Question: So I have an express app that is serving up a static angular 5 app with service workers to the Google Cloud, and for some reason the first time I load up the app on anything other than the index route "/", the page displays "Not Found".
So my route "/login/signin" won't load, or anything else, until I first go to the "/" route, then everything loads correctly. This only happens once on whichever browser I'm using, then it works fine after that.
I added wildcard routes to my express side, since I thought that might be the problem, but still doesn't work. My only other guess would be something to do with the service worker and its caching.
Or it could have something to do with security settings in the google cloud app settings, I'm not really sure.

Here's my express app.ts file, it's pretty basic.
app.ts
'''
import debug = require('debug');
import express = require('express');
import path = require('path');
import api from './routes/api';
const bodyParser = require('body-parser');
const app = express();
const cors = require('cors');
app.use(cors());
app.options('*', cors());
app.use(bodyParser.urlencoded({ extended: true }));
// view engine setup
app.set('views', path.join(__dirname, 'views'));
app.set('view engine', 'pug');
app.use(express.static(path.join(__dirname, 'public')));
app.use('/api', api);
// Send all other requests to the Angular app
app.get('*', (req, res) => {
res.render('/public/index.html');
});
// catch 404 and forward to error handler
app.use(function (req, res, next) {
var err = new Error('Not Found');
err['status'] = 404;
next(err);
});
// error handlers
// development error handler
// will print stacktrace
if (app.get('env') === 'development') {
app.use((err: any, req, res, next) => {
res.status(err['status'] || 500);
res.render('error', {
message: err.message,
error: err
});
});
}
// production error handler
// no stacktraces leaked to user
app.use((err: any, req, res, next) => {
res.status(err.status || 500);
res.render('error', {
message: err.message,
error: {}
});
});
app.set('port', process.env.port || 8080);
var server = app.listen(app.get('port'), function () {
debug('Express server listening on port ' + server.address().port);
});
'''
The only other thing I think that would be useful might be my routing module in Angular
app.routing.module.ts
'''
import {NgModule} from '@angular/core';
import {RouterModule, Routes} from '@angular/router';
import {AdminModule} from '../../pages/main/admin/admin.module';
import {HomeComponent, HomeModule} from '../../pages/main/home/home.module';
import {LoginComponent, LoginModule, SigninComponent, SignupComponent} from '../../pages/login';
import {MainComponent} from '../../core/main';
import {NotFoundComponent} from '../../core/not-found';
import {AuthGuardService as AuthGuard} from '../services/guards/auth.guard.service';
import {RoleGuardService as RoleGuard} from '../services/guards/role.guard.service';
import {LoginGuardService as LoginGuard} from '../services/guards/login.guard.service';
import {ProfileComponent} from '../../pages/main/profile/profile.component';
import {GuardsModule} from '../../core/services/guards';
export const admin = 'app/pages/main/admin/admin.module#AdminModule';
export const routes: Routes = [
{ path: '', redirectTo: 'main', pathMatch: 'full'},
{ path: 'login', component: LoginComponent, canActivate: [LoginGuard], data: { state: 'login' },
children: [
{ path: 'signin', component: SigninComponent, data: { state: 'signin' }},
{ path: 'signup', component: SignupComponent, data: { state: 'signup' }},
]},
{ path: 'main', component: MainComponent, canActivate: [AuthGuard], data: { state: 'main' },
children: [
{ path: 'home', component: HomeComponent, data: { state: 'home' }},
{ path: 'profile', component: ProfileComponent, data: { state: 'profile' }},
{
path: 'admin', loadChildren: admin, canActivate: [RoleGuard],
data: {
expectedRole: 'ADMIN_USER',
state: 'admin'
}
},
{path: '', redirectTo: 'home', pathMatch: 'full'}
]},
{ path: '**', component: NotFoundComponent }
];
@NgModule({
imports: [
HomeModule,
LoginModule,
AdminModule,
GuardsModule,
RouterModule.forRoot(routes)],
exports: [RouterModule]
})
export class AppRoutingModule {}
'''
Edit 1
So I figured out it was the service worker, but I still don't know what's causing it
ngsw-config.json
'''
{
"index": "/index.html",
"assetGroups": [{
"name": "app",
"installMode": "prefetch",
"resources": {
"files": [
"/favicon.ico",
"/index.html"
],
"versionedFiles": [
"/*.bundle.css",
"/*.bundle.js",
"/*.chunk.js"
]
}
}, {
"name": "assets",
"installMode": "lazy",
"updateMode": "prefetch",
"resources": {
"files": [
"/assets/**"
]
}
}]
}
'''
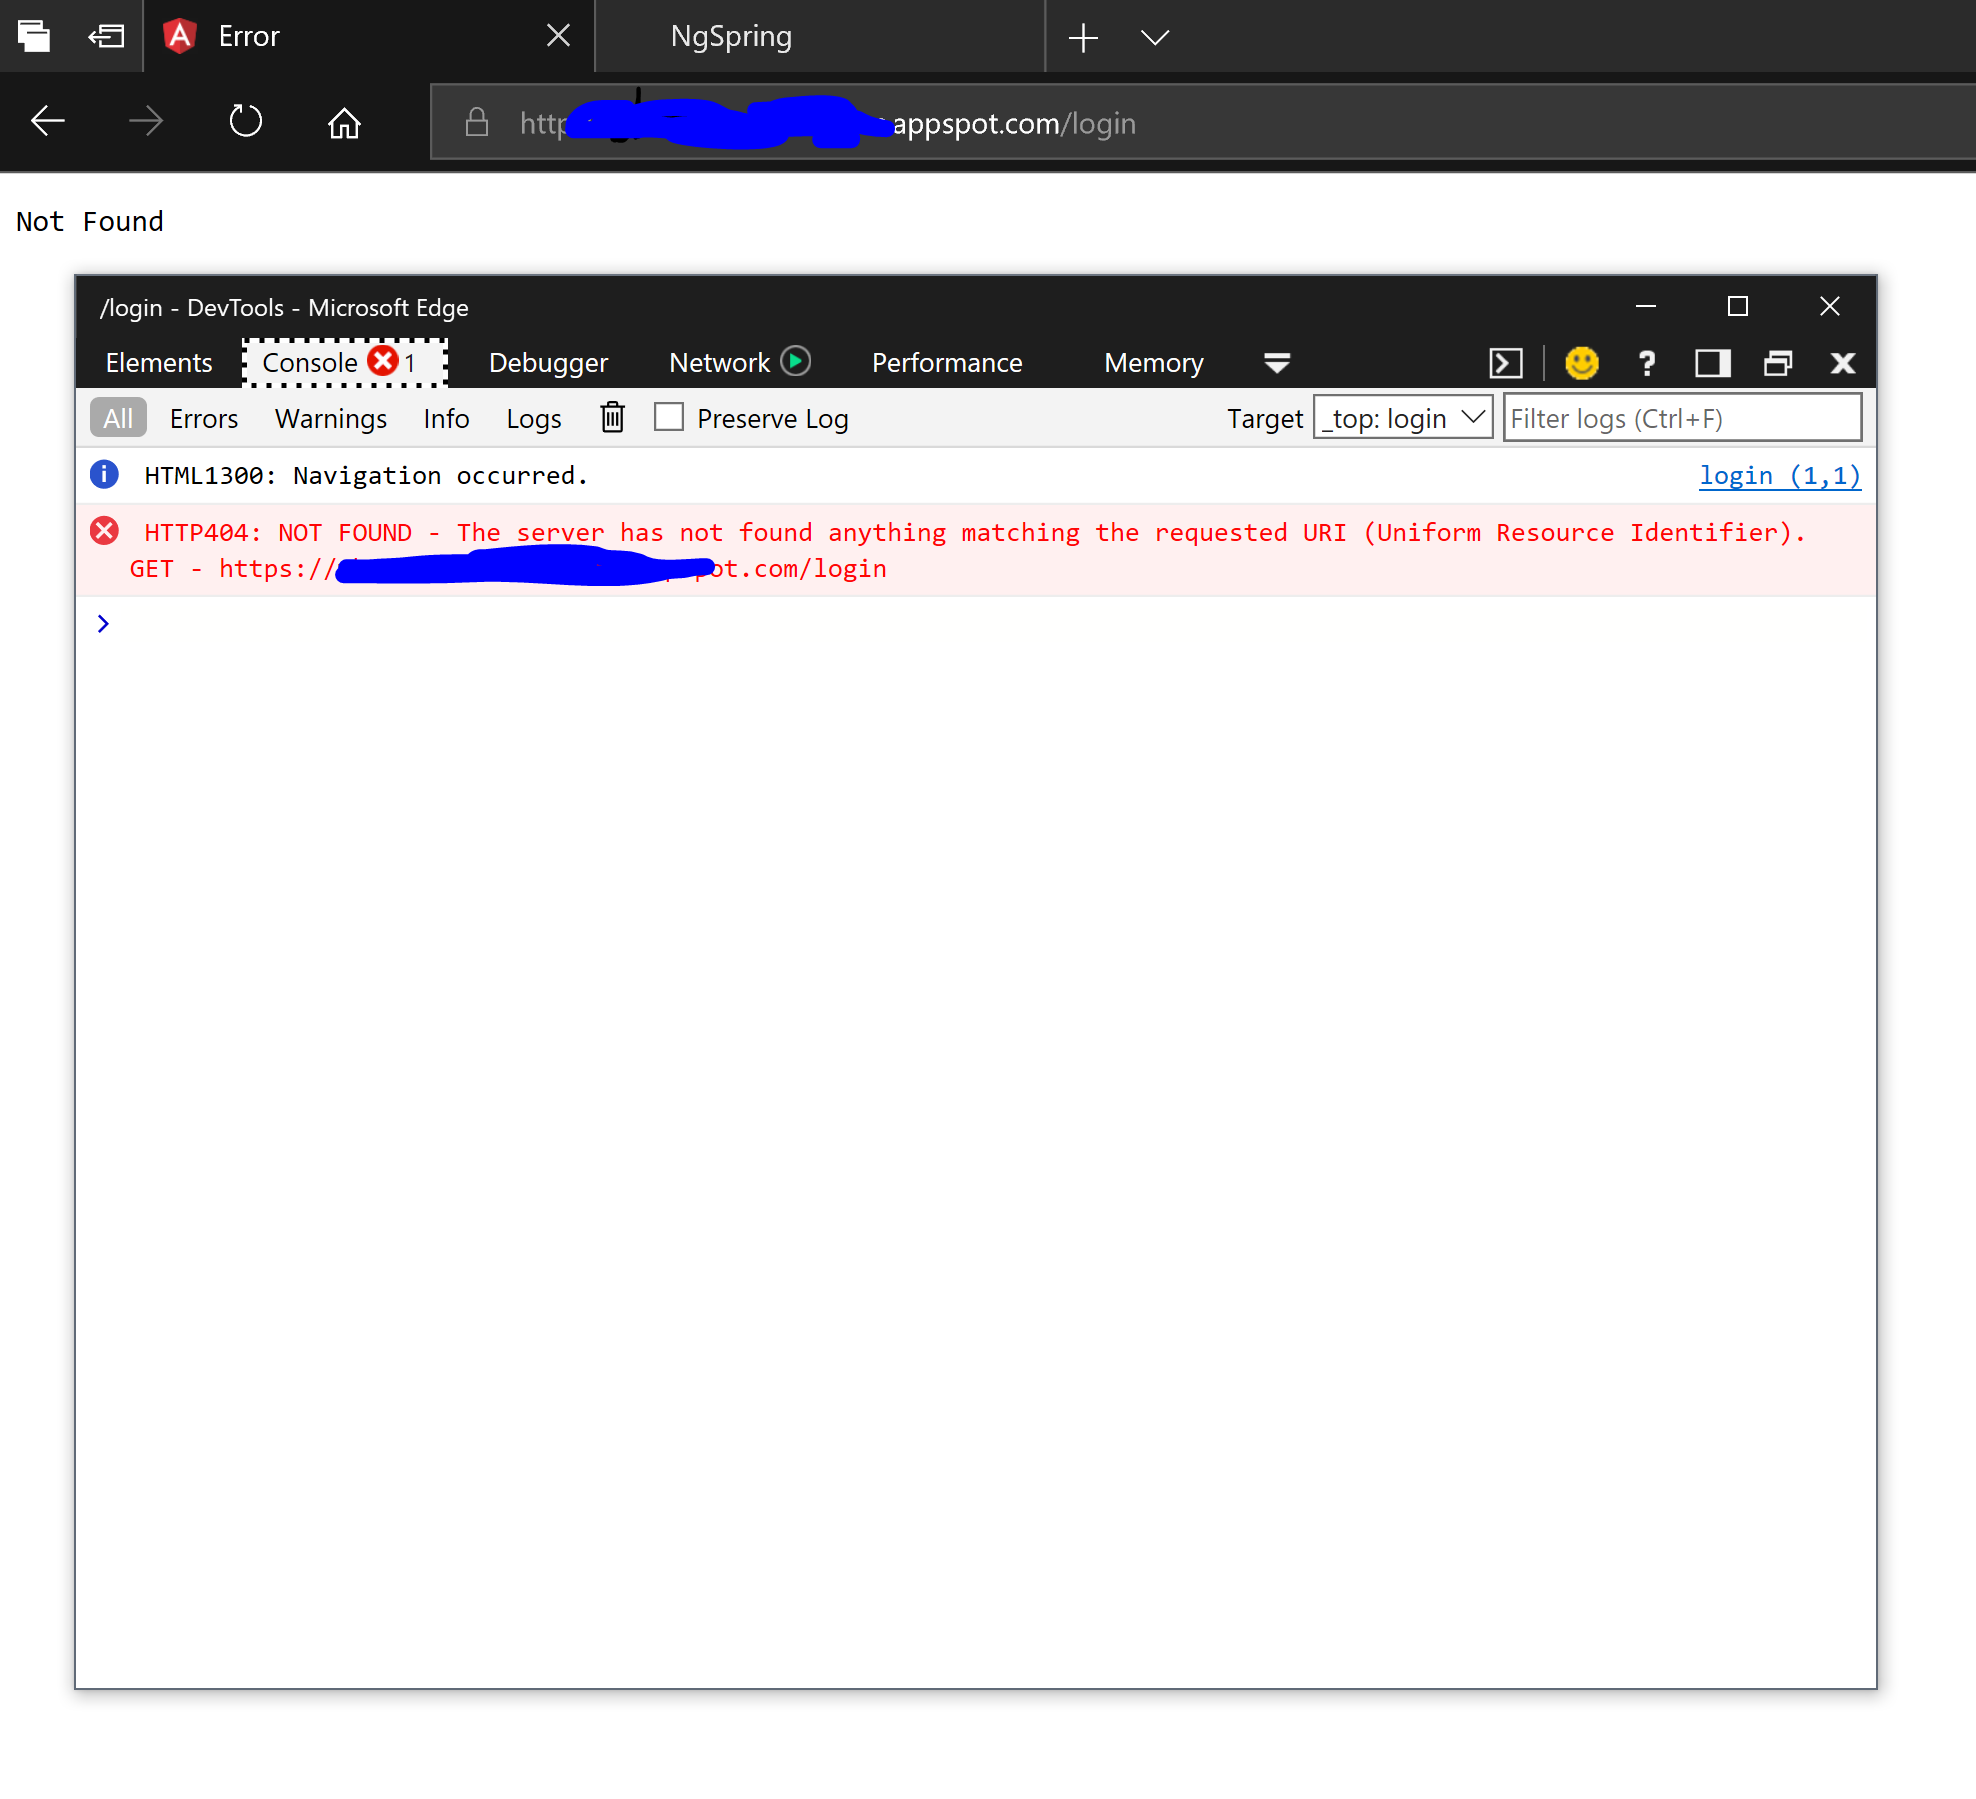
Answer: Looks like you'll need to add 'patterns' to your service worker config file and include glob URLs. See <URL> for more info